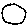
Label: circle